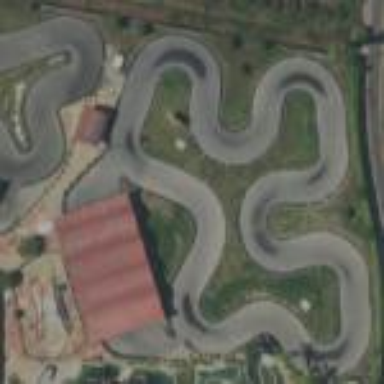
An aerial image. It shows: Karting track located in leisure land area.